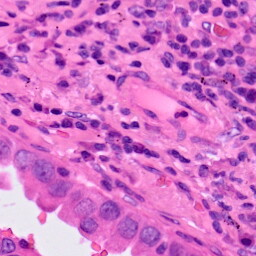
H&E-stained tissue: Lung